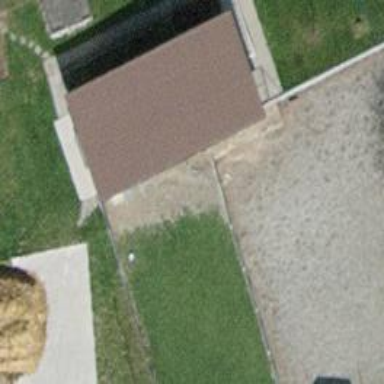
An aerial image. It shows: Shed.